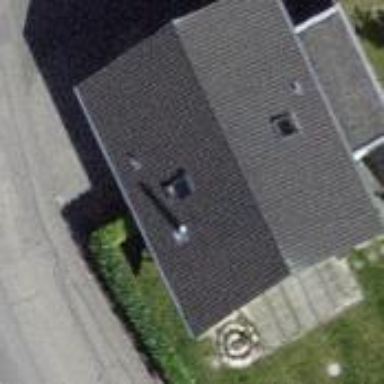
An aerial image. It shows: Building with tiled roof.